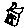
Label: house